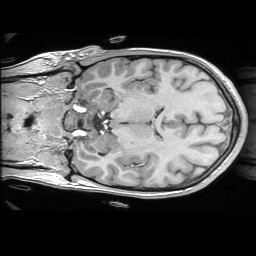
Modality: T1w
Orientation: coronal